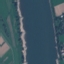
Land use / land cover class: River